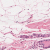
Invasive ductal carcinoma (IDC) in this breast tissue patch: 0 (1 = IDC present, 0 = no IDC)